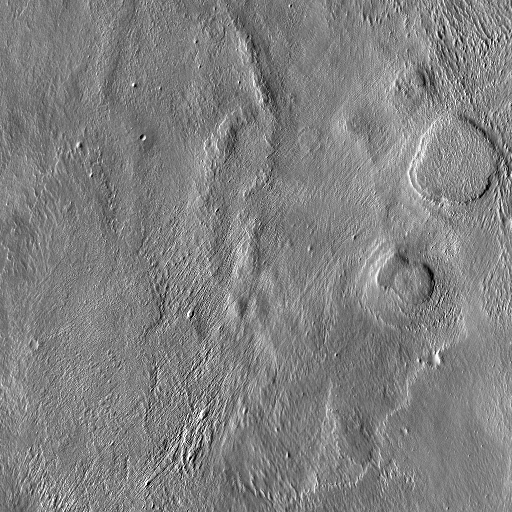
Crater classes present: Background, Other, Buried